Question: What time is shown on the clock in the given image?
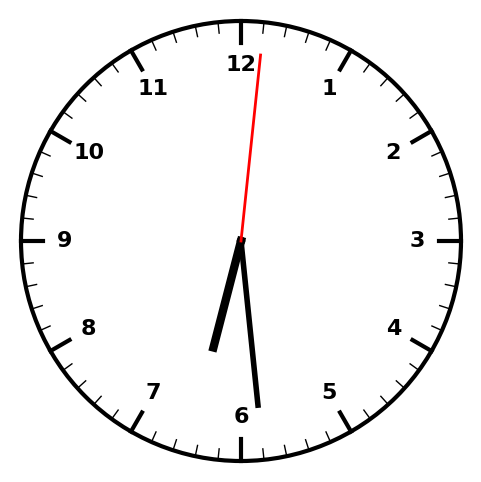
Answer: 06:29:01